Interaction volume radius: 5 \u00c5
Interaction volume height: 30 \u00c5
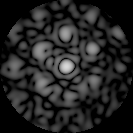
Disorder parameter: 0.6293